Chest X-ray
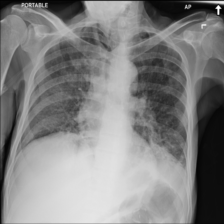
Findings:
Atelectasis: negative
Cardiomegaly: negative
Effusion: negative
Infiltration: negative
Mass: negative
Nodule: negative
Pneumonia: negative
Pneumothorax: negative
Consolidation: negative
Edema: negative
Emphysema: negative
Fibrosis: negative
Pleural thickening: negative
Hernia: negative